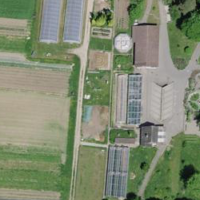
EUNIS habitat code: 55
Species observed at this site:
Nicandra physalodes